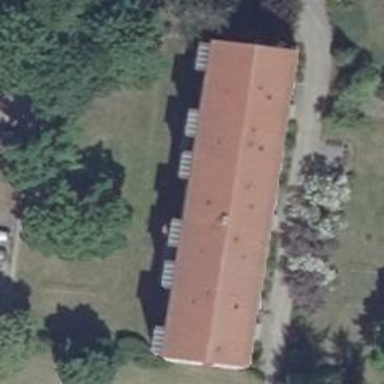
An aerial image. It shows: Residential building with gabled roof made of roof tiles. The roof is oriented along the building.